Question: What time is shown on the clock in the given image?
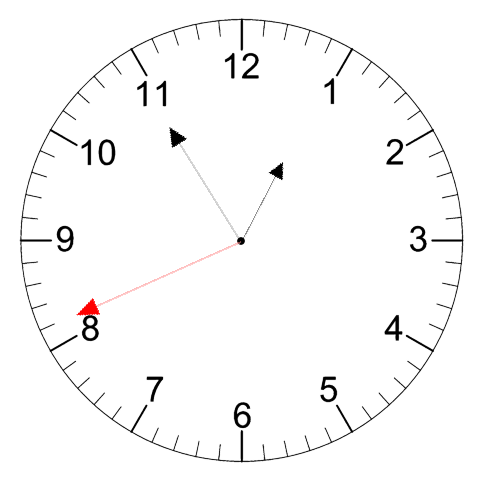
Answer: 12:54:41